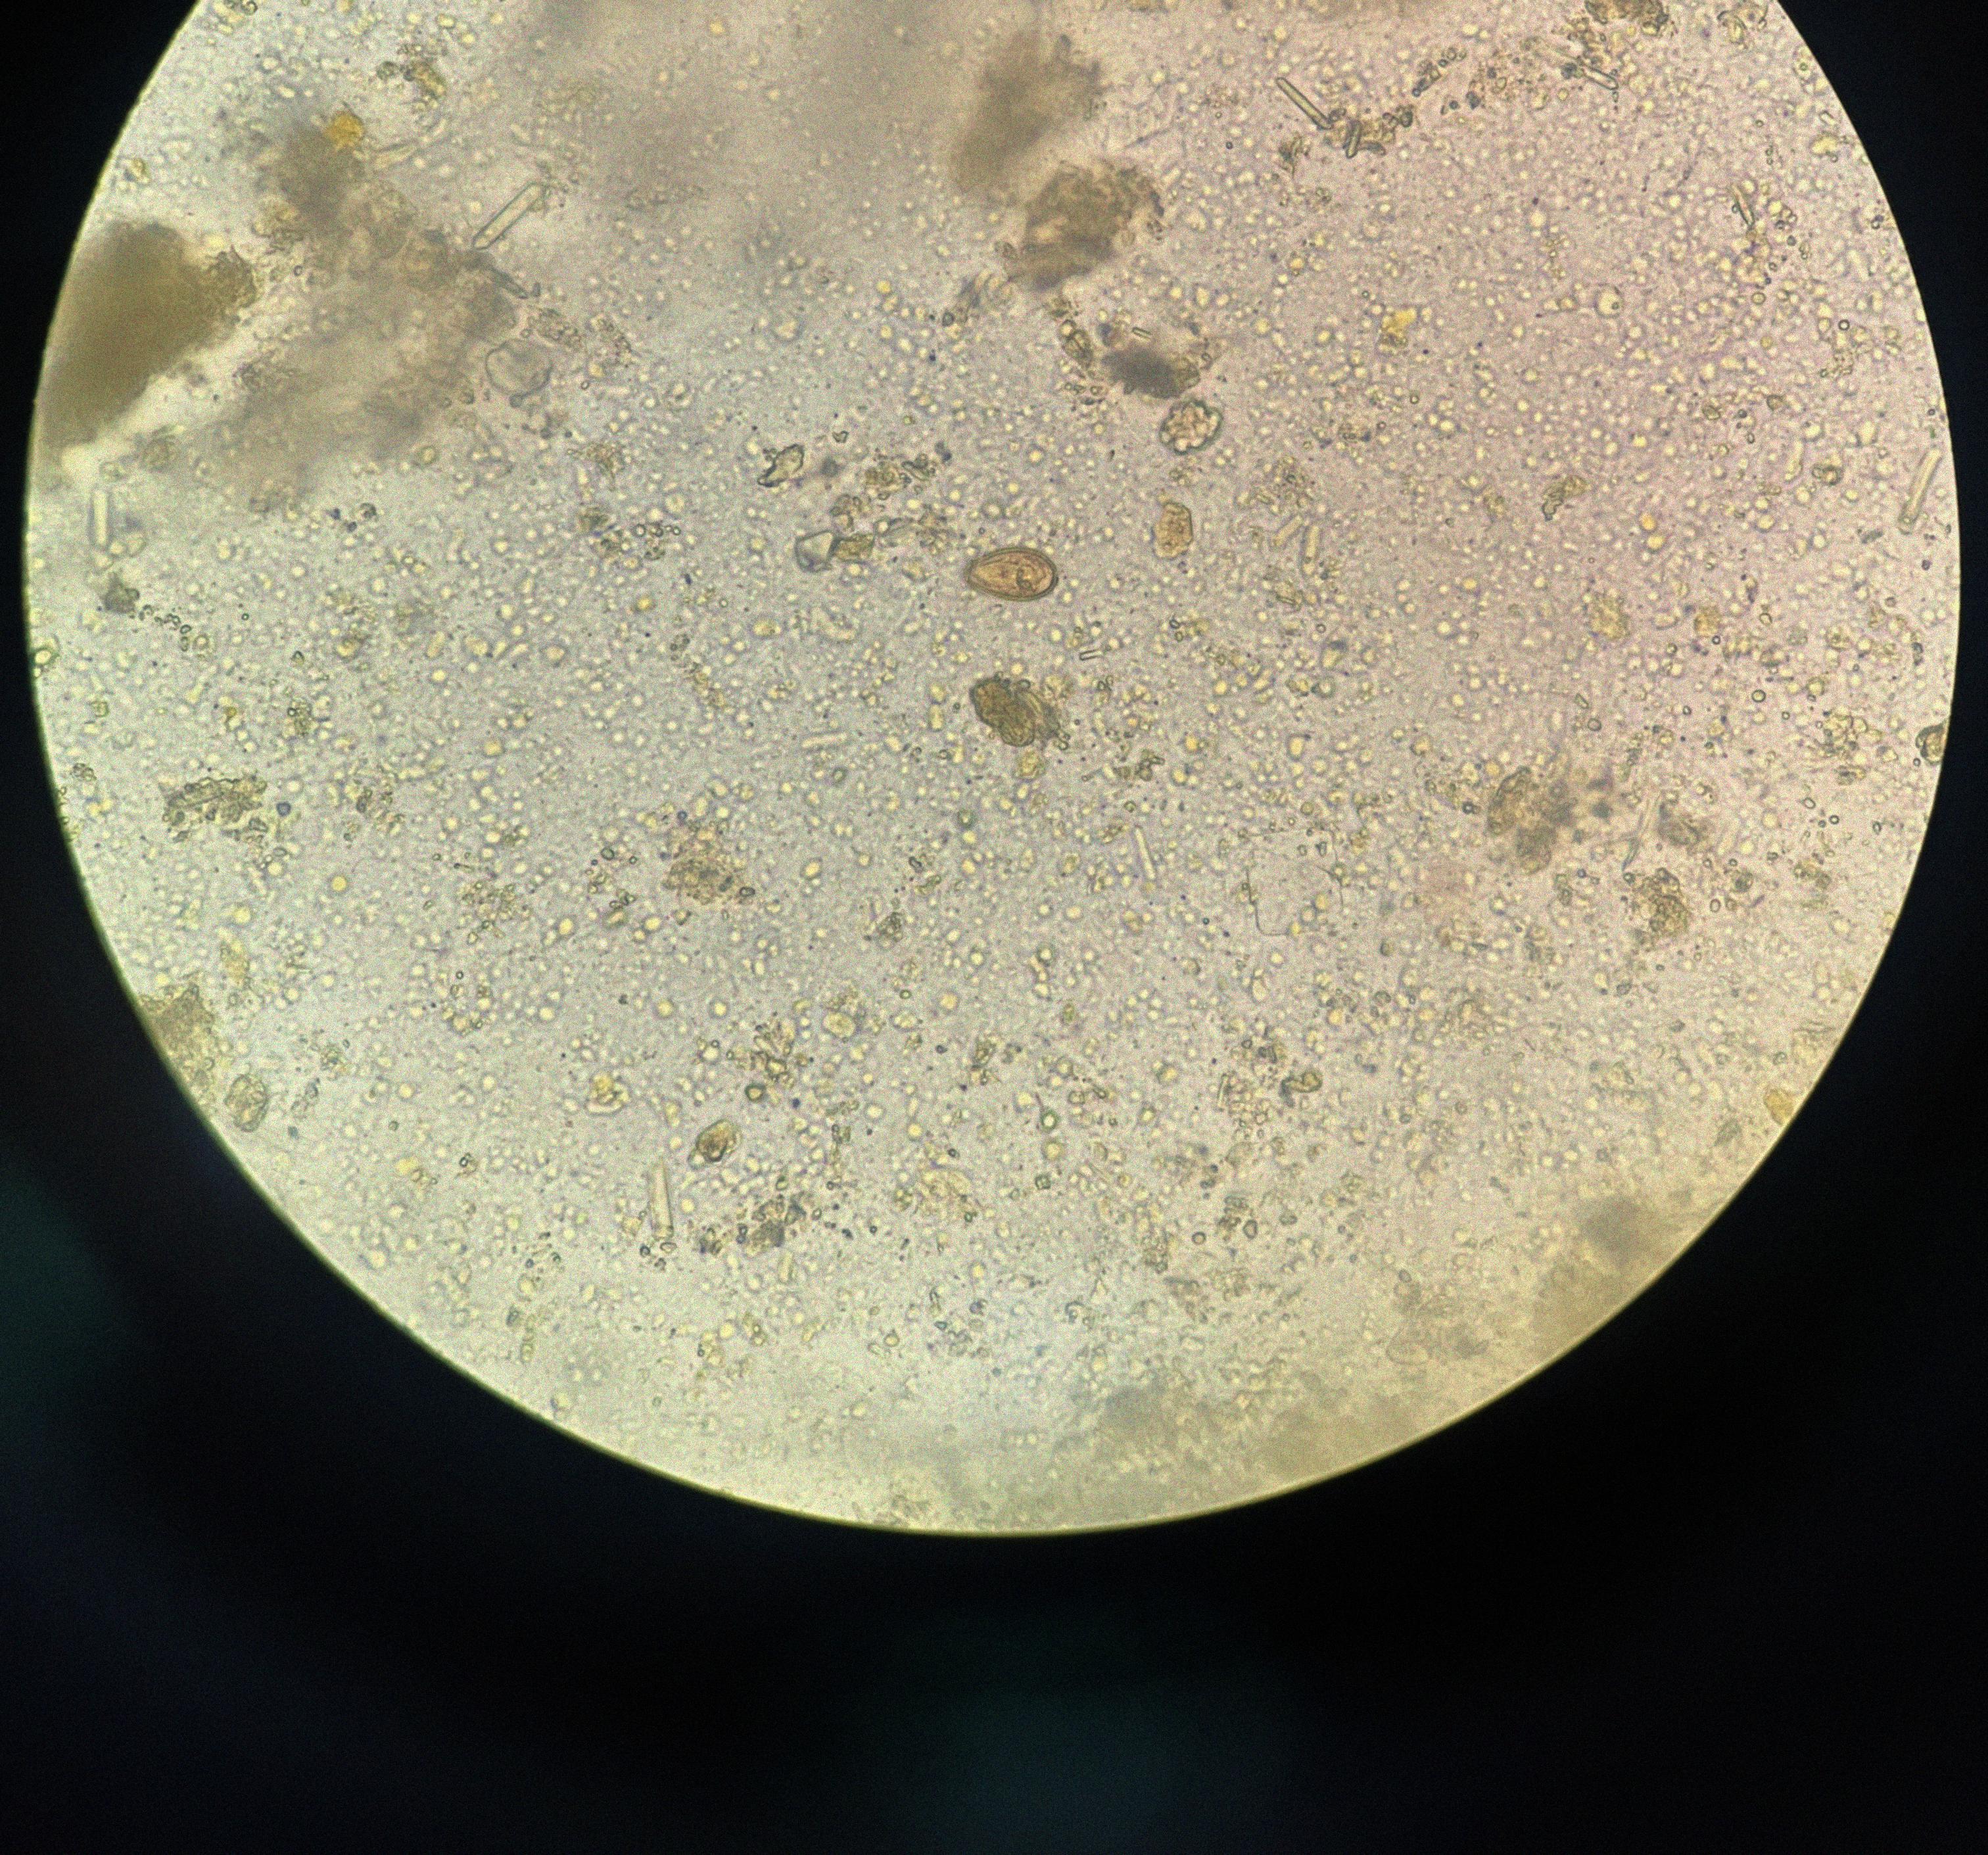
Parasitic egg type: Opisthorchis viverrine